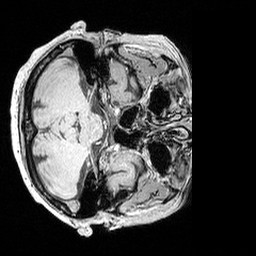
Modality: MP2RAGE
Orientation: axial
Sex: female
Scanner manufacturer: siemens
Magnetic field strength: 3 T
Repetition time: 5 s
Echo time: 0.00292 s